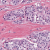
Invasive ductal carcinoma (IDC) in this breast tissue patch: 1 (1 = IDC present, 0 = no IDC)